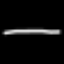
Label: line